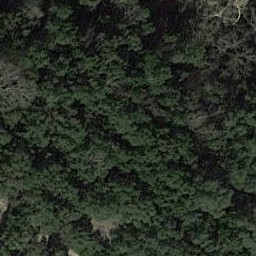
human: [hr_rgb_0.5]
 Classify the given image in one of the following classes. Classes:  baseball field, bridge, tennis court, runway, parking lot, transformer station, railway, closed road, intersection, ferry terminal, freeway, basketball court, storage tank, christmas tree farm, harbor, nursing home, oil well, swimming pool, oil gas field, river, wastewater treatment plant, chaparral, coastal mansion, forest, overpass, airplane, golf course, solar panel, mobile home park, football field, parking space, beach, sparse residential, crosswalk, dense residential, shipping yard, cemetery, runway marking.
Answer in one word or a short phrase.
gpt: forest